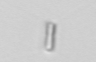
Label: Chaetoceros